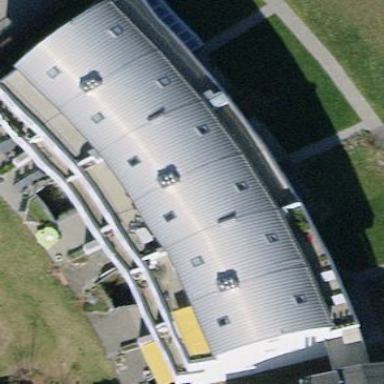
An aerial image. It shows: Apartment building with round-shaped roof.